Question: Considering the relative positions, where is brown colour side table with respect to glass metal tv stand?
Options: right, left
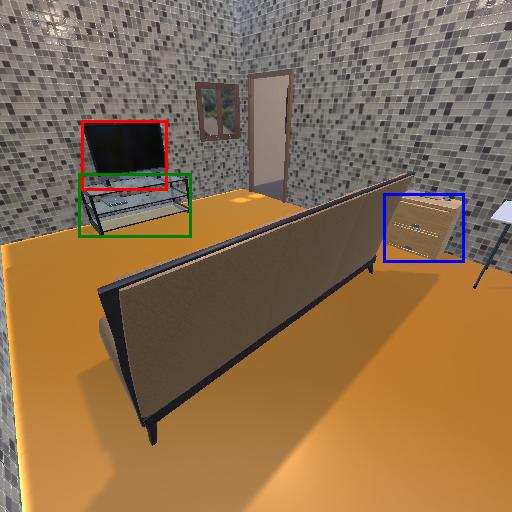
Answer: right